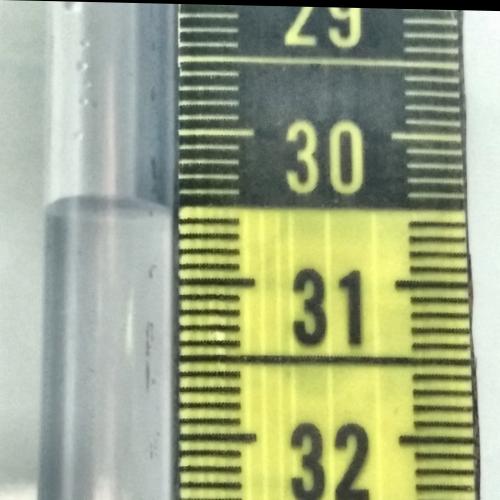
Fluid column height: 30.5 cm